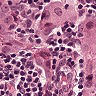
Metastatic tissue present: yes